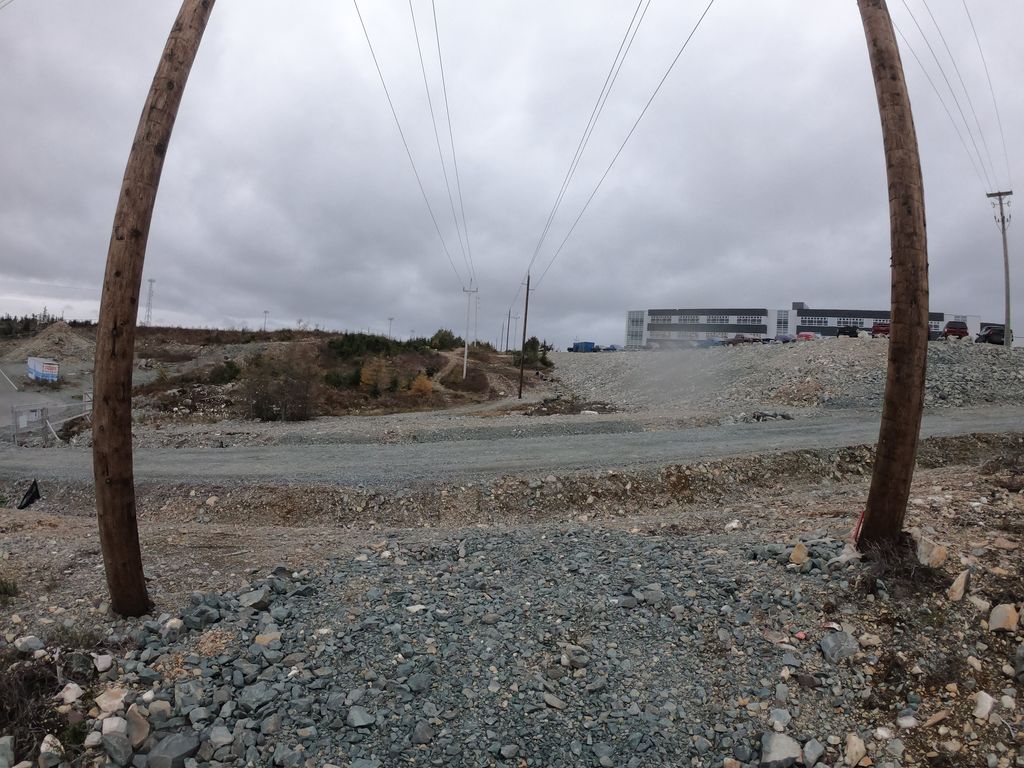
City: st_johns